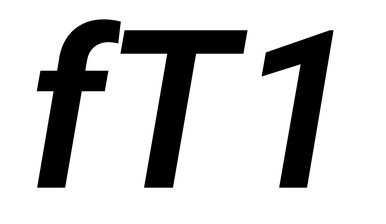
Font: Roboto-Italic_SemiBold_Italic